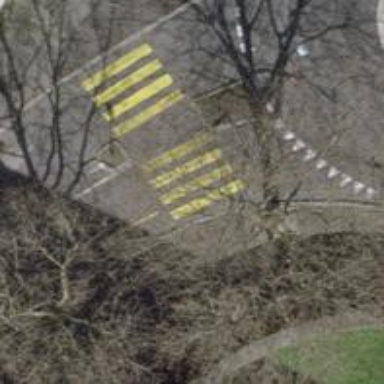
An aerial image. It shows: Marked pedestrian crossing with zebra designation and central island.